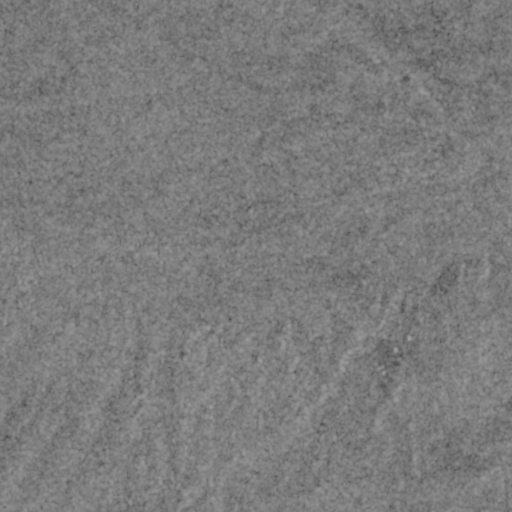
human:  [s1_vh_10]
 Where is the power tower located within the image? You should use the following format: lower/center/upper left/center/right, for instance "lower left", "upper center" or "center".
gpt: The power tower is located in the lower right of the image.
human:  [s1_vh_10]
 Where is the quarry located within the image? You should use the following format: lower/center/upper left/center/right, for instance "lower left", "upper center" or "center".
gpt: The quarry is located in the lower right of the image.
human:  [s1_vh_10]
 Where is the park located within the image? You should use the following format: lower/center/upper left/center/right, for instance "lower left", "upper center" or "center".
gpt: There is no park in the image.

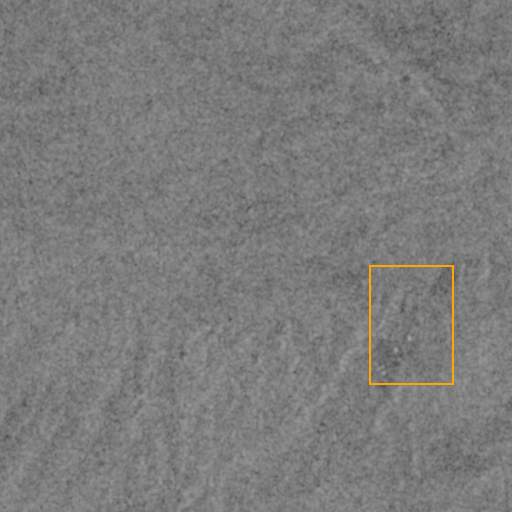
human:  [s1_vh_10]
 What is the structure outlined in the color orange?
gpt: The structure outlined in orange is a quarry.
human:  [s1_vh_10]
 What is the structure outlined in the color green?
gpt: There is no green outline.